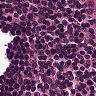
Metastatic tissue present: no